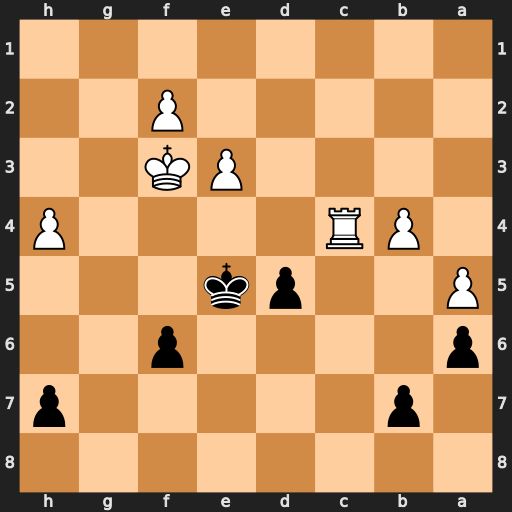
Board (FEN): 8/1p5p/p4p2/P2pk3/1PR4P/4PK2/5P2/8
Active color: b
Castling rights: -
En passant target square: -
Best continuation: dxc4 Ke2 Kf5 f3 Kg6 Kd2 Kh5 Kc3 Kxh4